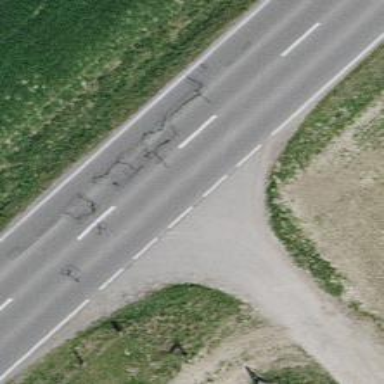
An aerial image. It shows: Secondary road.